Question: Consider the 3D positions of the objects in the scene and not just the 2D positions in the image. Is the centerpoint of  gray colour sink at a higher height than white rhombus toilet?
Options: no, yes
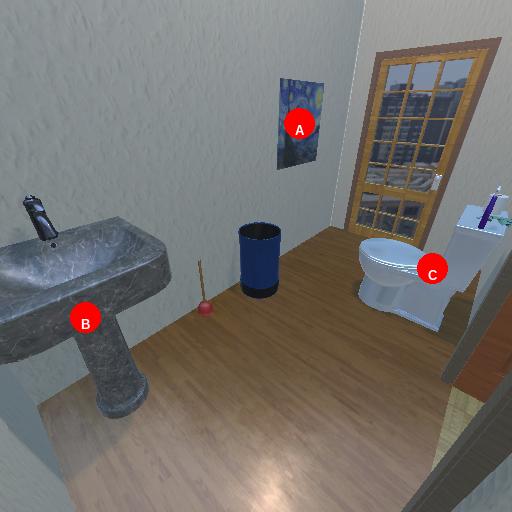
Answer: no